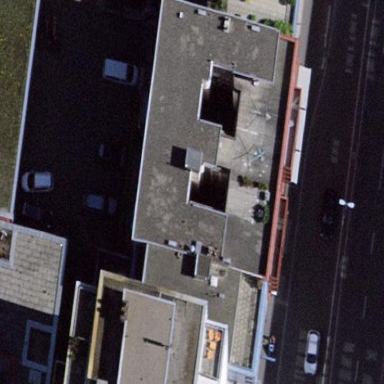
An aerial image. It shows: Commercial building.